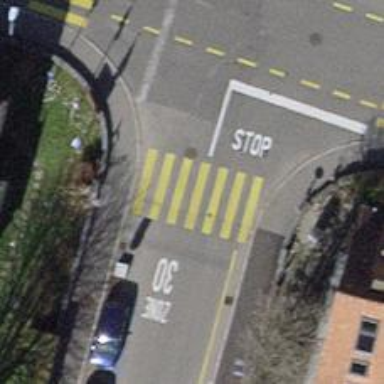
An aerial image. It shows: Marked crossing with zebra markings on the road.